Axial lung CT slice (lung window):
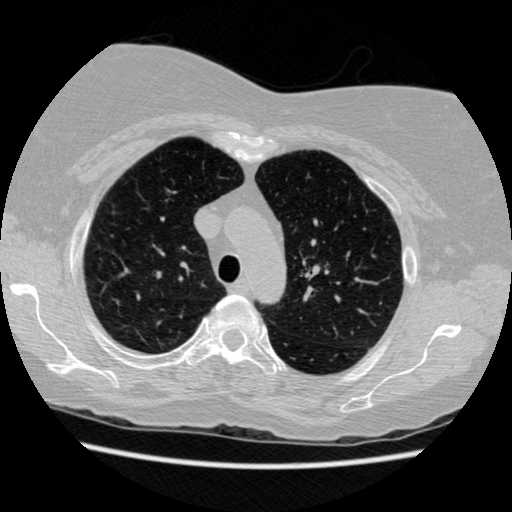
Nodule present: no